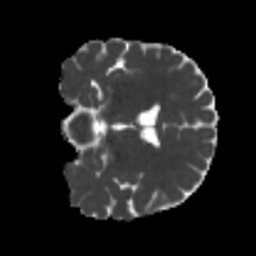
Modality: MD
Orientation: coronal
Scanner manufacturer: siemens
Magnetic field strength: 3 T
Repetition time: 4 s
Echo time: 0.0594 s